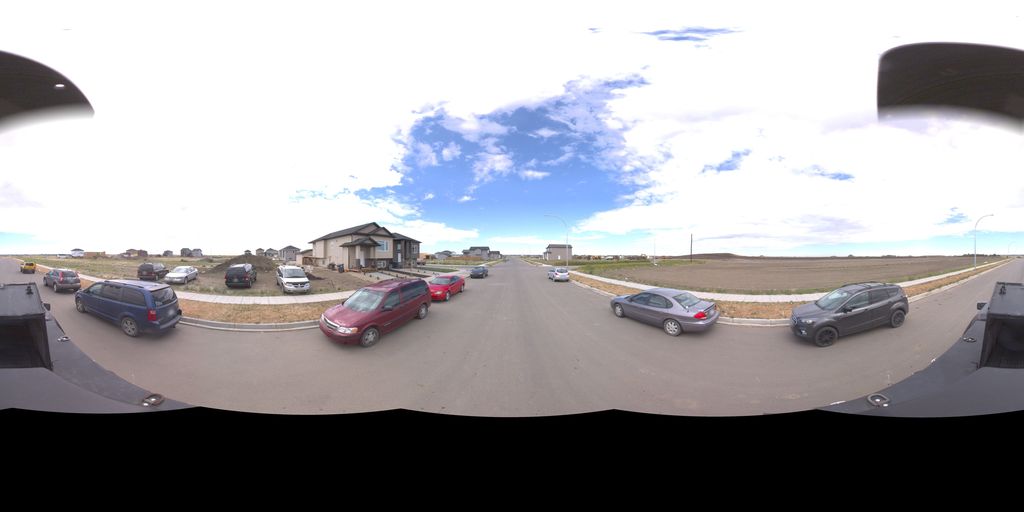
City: saskatoon